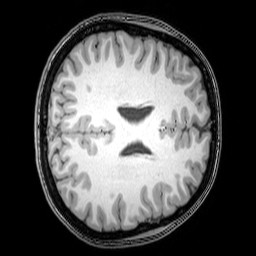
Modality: T1w
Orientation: axial
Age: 21
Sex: female
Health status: healthy
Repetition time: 0.081 s
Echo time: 0.037 s